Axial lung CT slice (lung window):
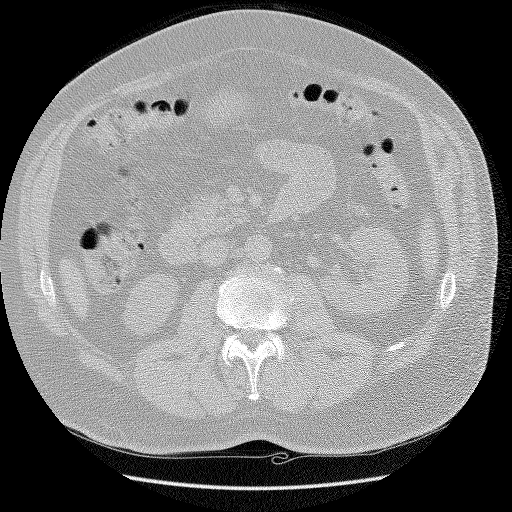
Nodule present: no